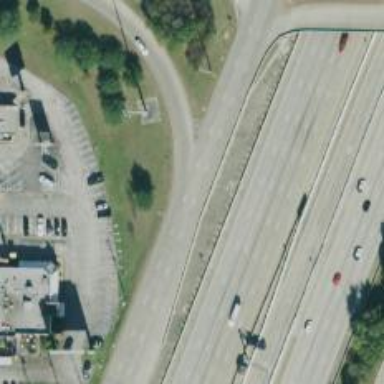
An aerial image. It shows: Secondary road with frontage road.